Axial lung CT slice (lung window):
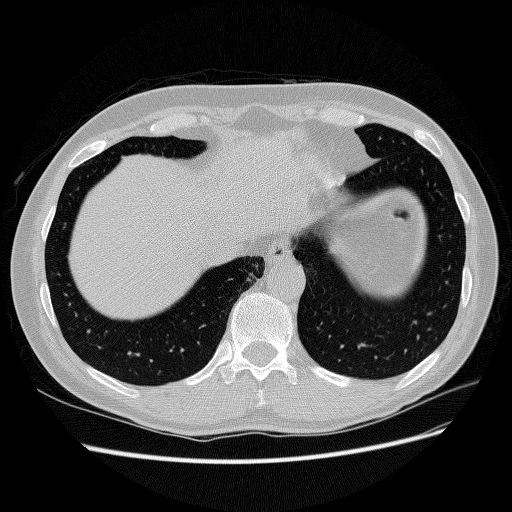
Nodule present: no